Question: I would like the following code to produce 4 subplots of the same size with a common aspect ratio between the size of x-axis and y-axis set by me. Referring to the below example, I would like all of the subplots look exactly like the first one (upper left). What is wrong right now is that the size of the y-axis is correlated with its largest value. That is the behaviour I want to avoid.
'''
import matplotlib.pyplot as plt
import numpy as np
def main():
fig = plt.figure(1, [5.5, 3])
for i in range(1,5):
fig.add_subplot(221+i-1, adjustable='box', aspect=1)
plt.plot(np.arange(0,(i)*4,i))
plt.show()
if __name__ == "__main__":
main()
'''
Surprisingly, matplotlib produces the right thing by default (picture below):
'''
import matplotlib.pyplot as plt
import numpy as np
def main():
fig = plt.figure(1, [5.5, 3])
for i in range(1,5):
fig.add_subplot(221+i-1)
plt.plot(np.arange(0,(i)*4,i))
plt.show()
'''
I just want to add to this an ability to control the aspect ratio between lengths of x and y-axes.

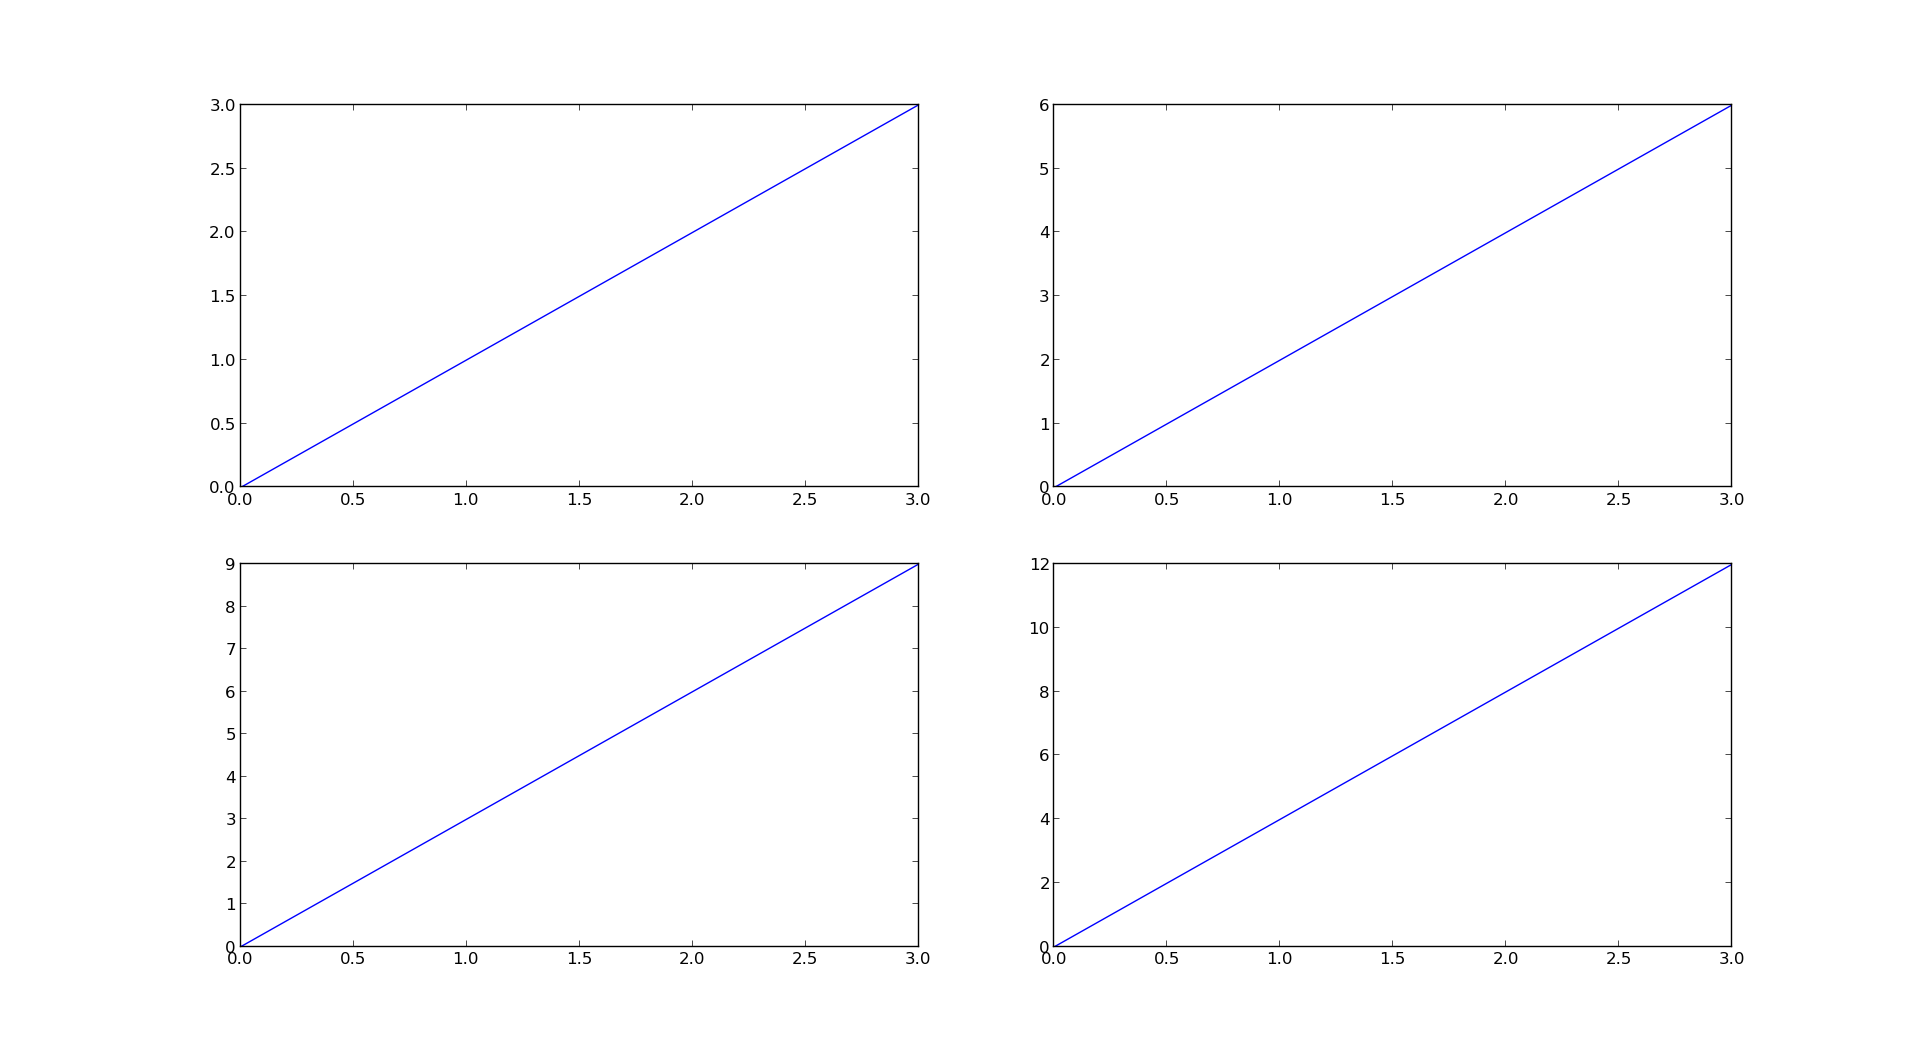
Answer: I can't quite tell what you want from your question.
Do you want all of the plots to have the same data limits?
If so, use shared axes (I'm using 'subplots' here, but you can avoid it if you want to stick to matlab-style code):
'''
import matplotlib.pyplot as plt
import numpy as np
fig, axes = plt.subplots(nrows=2, ncols=2, sharey=True, sharex=True)
for i, ax in enumerate(axes.flat, start=1):
ax.set(aspect=1)
ax.plot(np.arange(0, i * 4, i))
plt.show()
'''

If you want them all to share their axes limits, but to have 'adjustable='box'' (i.e. non-square axes boundaries), use 'adjustable='box-forced'':
'''
import matplotlib.pyplot as plt
import numpy as np
fig, axes = plt.subplots(nrows=2, ncols=2, sharey=True, sharex=True)
for i, ax in enumerate(axes.flat, start=1):
ax.set(aspect=1, adjustable='box-forced', xticks=range(i))
ax.plot(np.arange(0, i * 4, i))
plt.show()
'''

---
Edit: Sorry, I'm still a bit confused. Do you want something like this?
'''
import matplotlib.pyplot as plt
import numpy as np
fig, axes = plt.subplots(nrows=2, ncols=2)
for i, ax in enumerate(axes.flat, start=1):
ax.set(adjustable='datalim', aspect=1)
ax.plot(np.arange(0, i * 4, i))
plt.show()
'''

---
Okay, I think I finally understand your question. We both meant entirely different things by "aspect ratio".
In matplotlib, the aspect ratio of the plot refers to the relative scales of the data limits. In other words, if the aspect ratio of the plot is 1, a line with a slope of one will appear at 45 degrees. You were assuming that the aspect ratio applied to the outline of the axes and not the data plotted on the axes.
You just want the outline of the subplots to be square. (In which case, they all have different aspect ratios, as defined by matplotlib.)
In that case, you need a square figure. (There are other ways, but just making a square figure is far simpler. Matplotlib axes fill up a space that is proportional to the size of the figure they're in.)
'''
import matplotlib.pyplot as plt
import numpy as np
# The key here is the figsize (it needs to be square). The position and size of
# axes in matplotlib are defined relative to the size of the figure.
fig, axes = plt.subplots(nrows=2, ncols=2, figsize=(8,8))
for i, ax in enumerate(axes.flat, start=1):
ax.plot(np.arange(0, i * 4, i))
# By default, subplots leave a bit of room for tick labels on the left.
# We'll remove it so that the axes are perfectly square.
fig.subplots_adjust(left=0.1)
plt.show()
'''